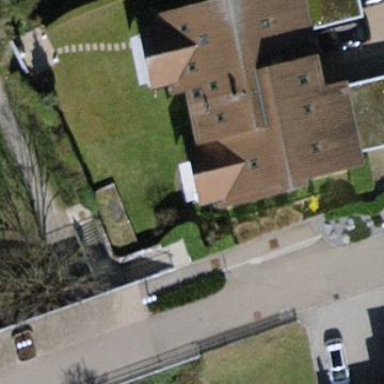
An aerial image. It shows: Building consisting of apartments.